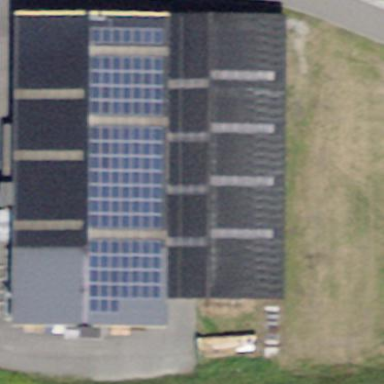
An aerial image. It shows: Industrial building.